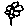
Label: flower